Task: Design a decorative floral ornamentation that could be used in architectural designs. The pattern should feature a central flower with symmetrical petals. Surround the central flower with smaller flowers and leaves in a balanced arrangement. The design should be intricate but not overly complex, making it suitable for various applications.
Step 509:
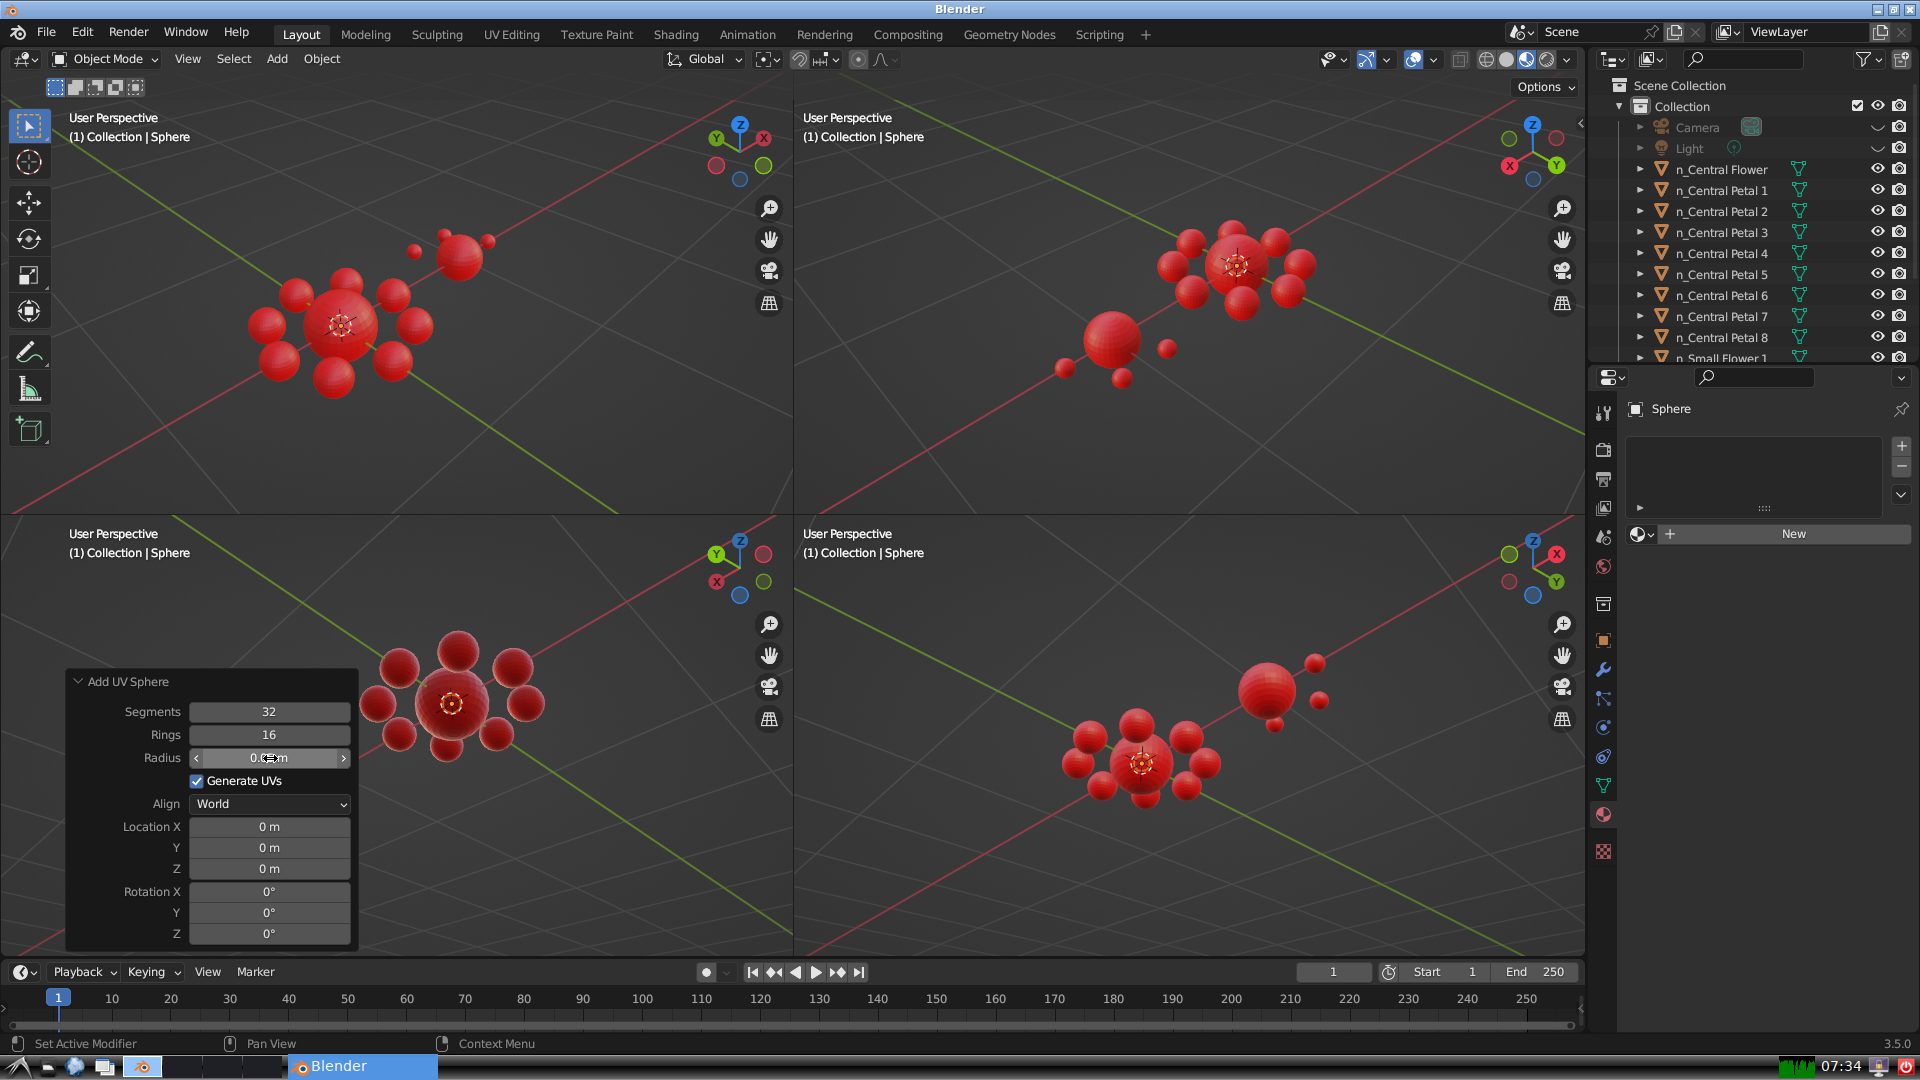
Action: click: no